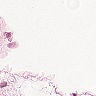
Metastatic tissue present: no